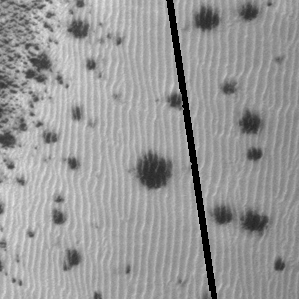
Label: frost